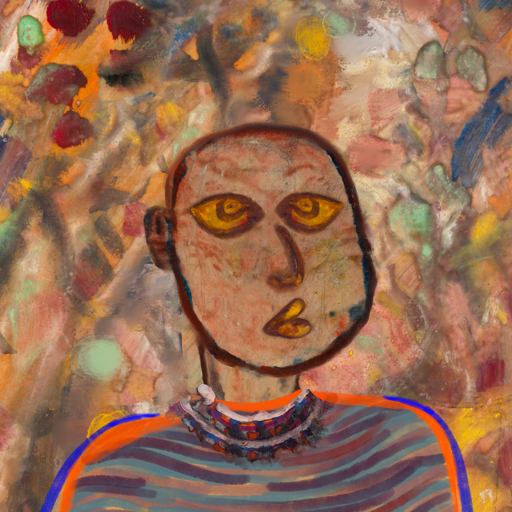
Background: Mother_And_Son_Mother, Head And Neck Side: Orphan, Face Side: Comrade, Bust: Experience, Hair Side: Blank, Head Accessory: Blank, Second Necklace: Blank, Necklace: Hypocrite_1, Baby: Blank